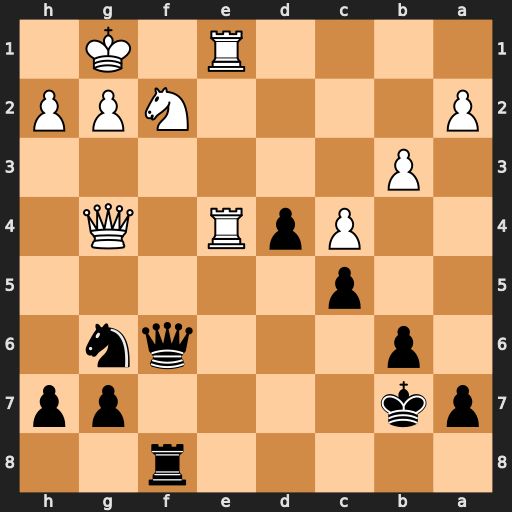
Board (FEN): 5r2/pk4pp/1p3qn1/2p5/2PpR1Q1/1P6/P4NPP/4R1K1
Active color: b
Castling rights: -
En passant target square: -
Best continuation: Qxf2+ Kh1 Qf1+ Rxf1 Rxf1#